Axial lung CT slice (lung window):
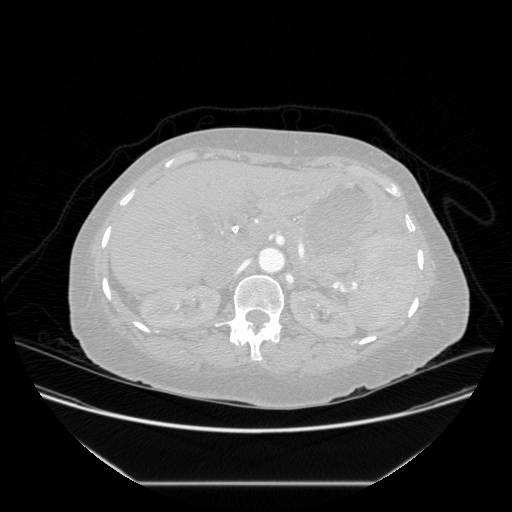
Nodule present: no